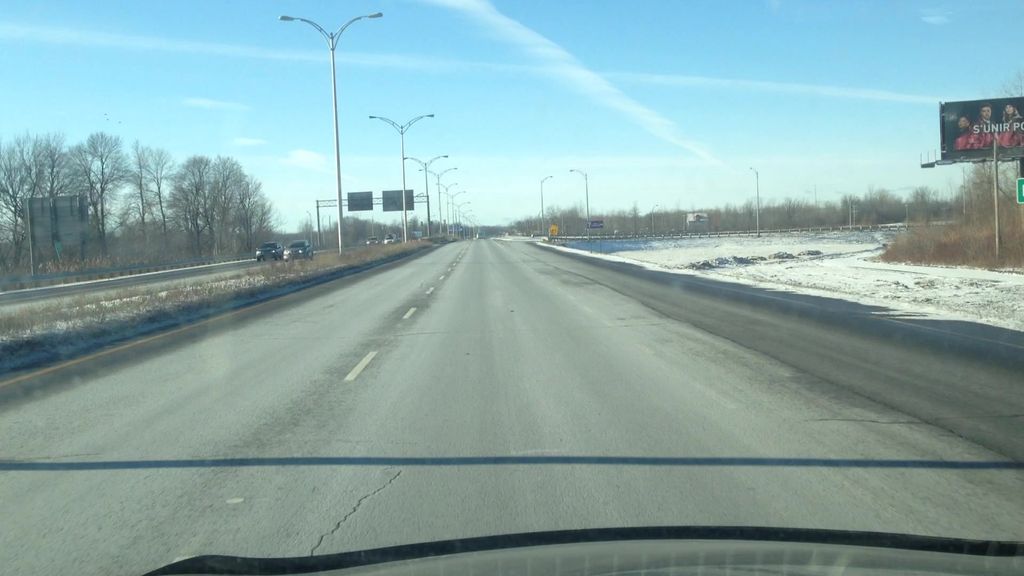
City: montreal